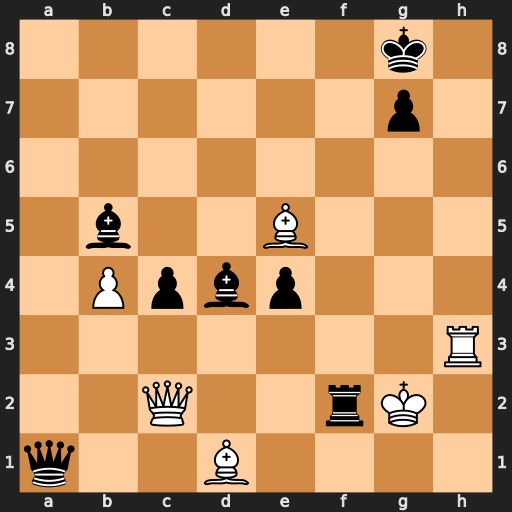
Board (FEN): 6k1/6p1/8/1b2B3/1Ppbp3/7R/2Q2rK1/q2B4
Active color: w
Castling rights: -
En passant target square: -
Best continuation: Qxf2 Bxf2 Bxa1